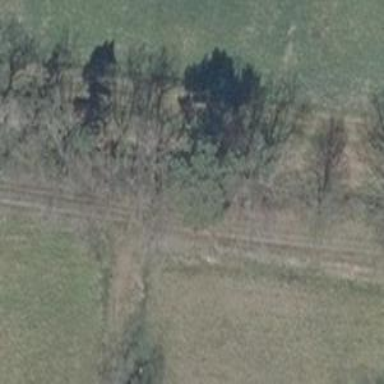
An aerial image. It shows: Track with very rough surface.